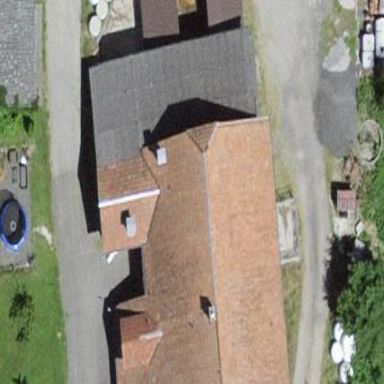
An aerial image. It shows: Farm building.